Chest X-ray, PA view. Patient: 66 years old, sex M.
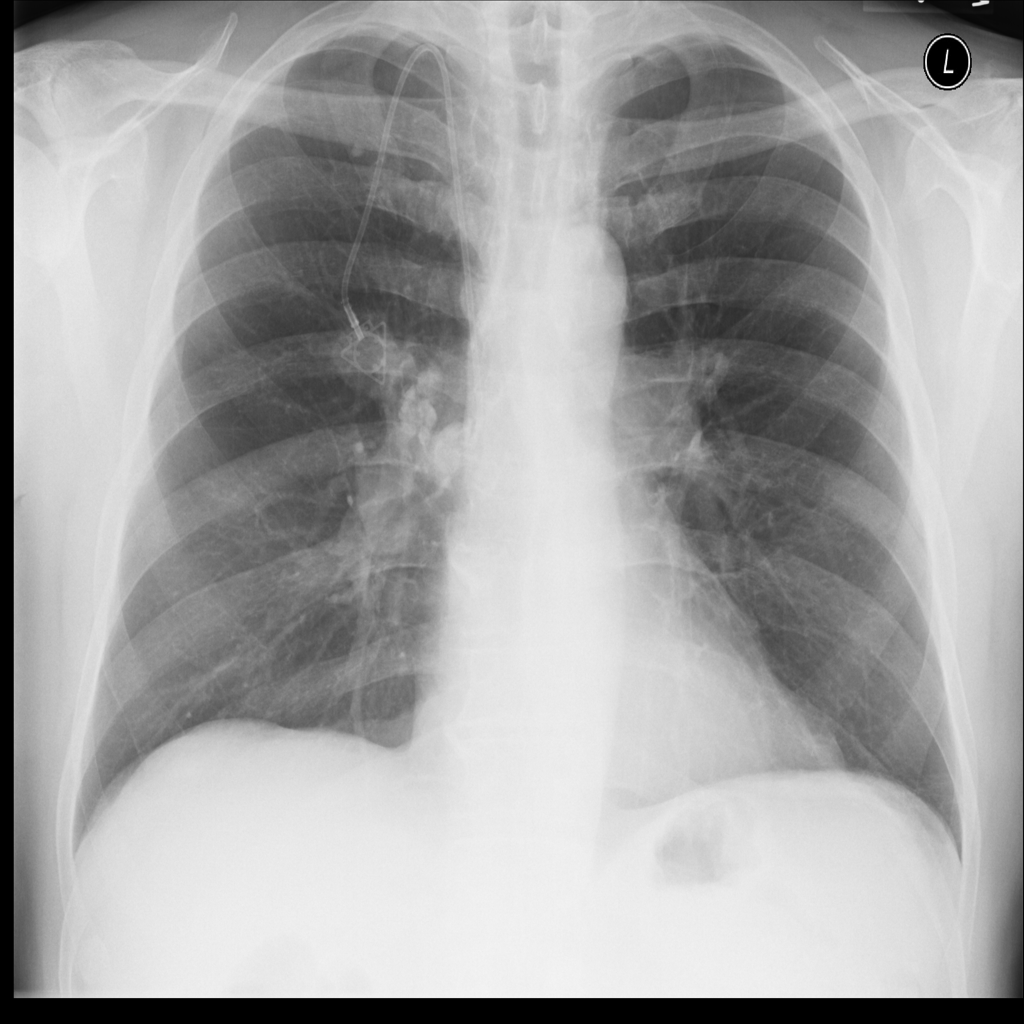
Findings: No Finding